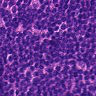
Metastatic tissue present: no